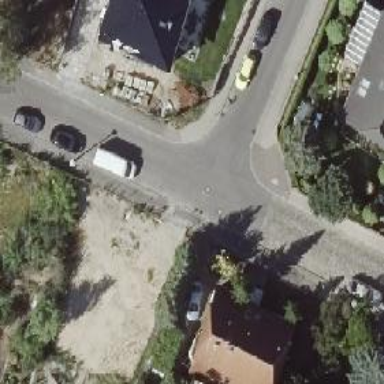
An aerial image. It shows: Residential road with asphalt surface and sidewalks on both sides.